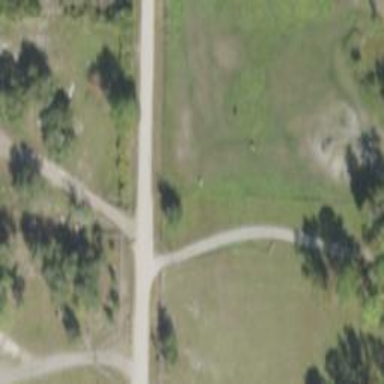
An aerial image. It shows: Driveway leading to service road.